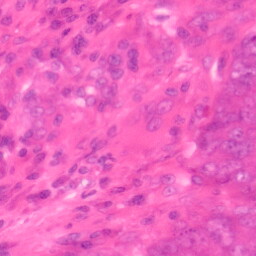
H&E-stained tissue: Colon